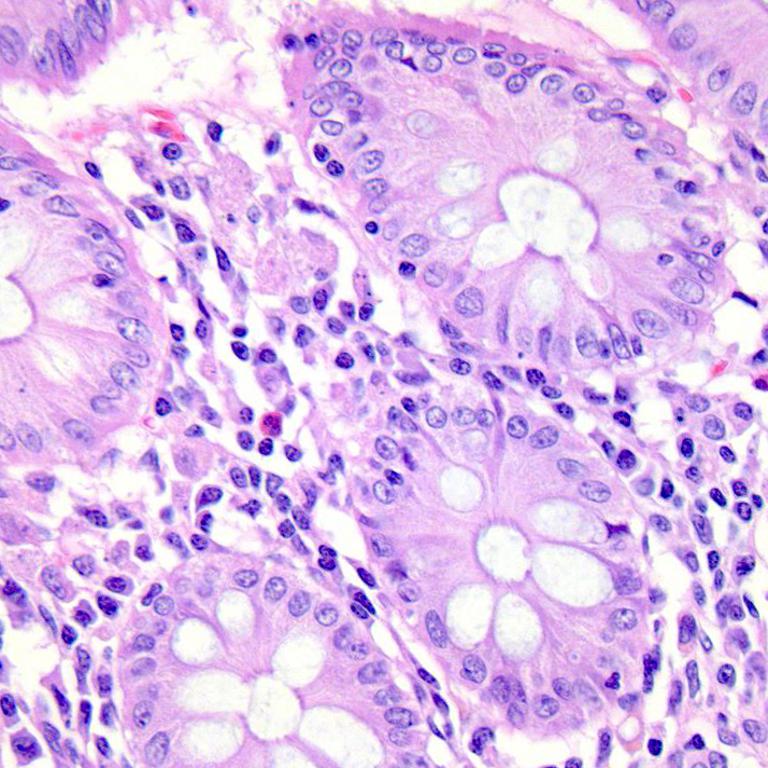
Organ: colon
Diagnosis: benign